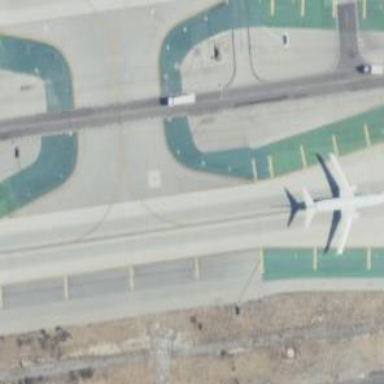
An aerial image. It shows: View of taxiway at the airport.